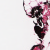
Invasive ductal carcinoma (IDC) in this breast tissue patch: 0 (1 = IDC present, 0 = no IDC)